Question:
My requirement is to compare each column of row with its previous row.
1. Compare row 2 with row 1
2. Compare row 3 with row 2
Also, if there is no difference, I need to make that column NULL. Eg: request_status_id of row 3 is same as that of row 2 so I need to update request_status_id of row 3 to NULL.
Is there a clean way to do this?
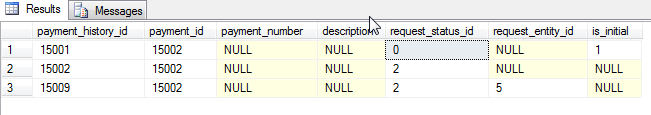
Answer: You can use the following 'UPDATE' statement that employs 'LAG' window function available from SQL Server 2012 onwards:
'''
UPDATE #mytable
SET request_status_id = NULL
FROM #mytable AS m
INNER JOIN (
SELECT payment_history_id, request_status_id,
LAG(request_status_id) OVER(ORDER BY payment_history_id) AS prevRequest_status_id
FROM #mytable ) t
ON m.payment_history_id = t.payment_history_id
WHERE t.request_status_id = t.prevRequest_status_id
'''
<URL>
It seems the requirement of the OP is to 'SET' column of the table
to 'NULL', in case the previous value is same as the current value. In this case the query becomes a bit more verbose. Here is an example with two columns being set. It can easily be expanded to incorporate any other column of the table:
'''
UPDATE #mytable
SET request_status_id = CASE WHEN t.request_status_id = t.prevRequest_status_id THEN NULL
ELSE T.request_status_id
END,
request_entity_id = CASE WHEN t.request_entity_id = t.prevRequest_entity_id THEN NULL
ELSE t.request_entity_id
END
FROM #mytable AS m
INNER JOIN (
SELECT payment_history_id, request_status_id, request_entity_id,
LAG(request_status_id) OVER(ORDER BY payment_history_id) AS prevRequest_status_id,
LAG(request_entity_id) OVER(ORDER BY payment_history_id) AS prevRequest_entity_id
FROM #mytable ) t
ON m.payment_history_id = t.payment_history_id
'''
<URL>